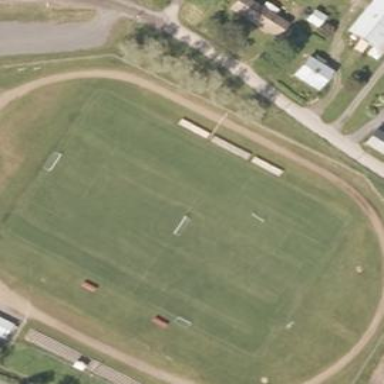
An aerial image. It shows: Grass pitch designated for soccer.